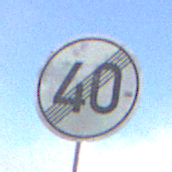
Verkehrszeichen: EndeGeschwindigkeit40
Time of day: SunriseSunset
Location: Outdoor (Nature)
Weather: PartlyCloudy
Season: NotSpecified
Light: Natural